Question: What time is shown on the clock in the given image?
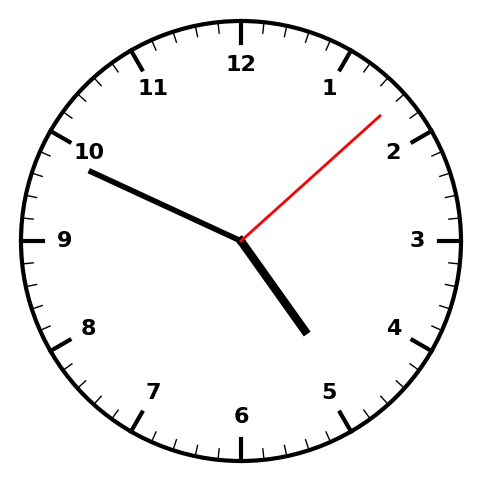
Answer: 04:49:08